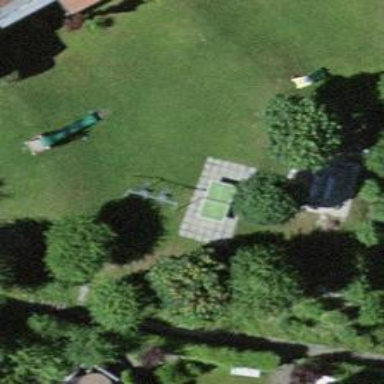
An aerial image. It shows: Playground featuring swings.